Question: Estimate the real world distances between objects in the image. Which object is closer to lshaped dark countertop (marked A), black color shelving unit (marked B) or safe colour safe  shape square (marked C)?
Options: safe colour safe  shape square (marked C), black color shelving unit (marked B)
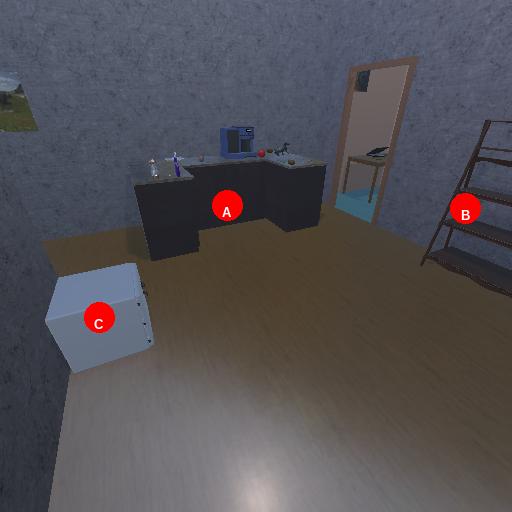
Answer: safe colour safe  shape square (marked C)